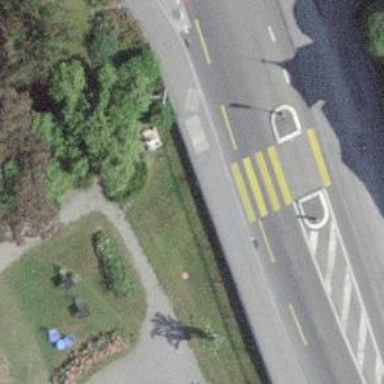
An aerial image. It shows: Kerb barrier.